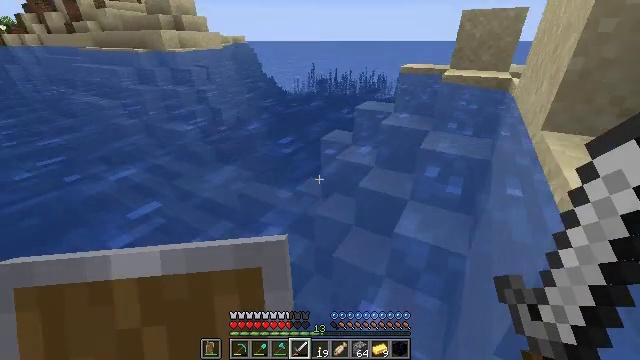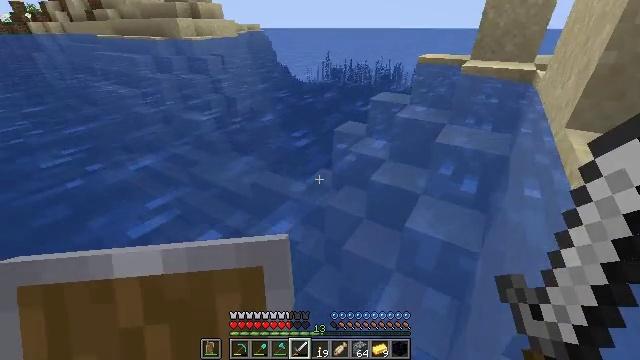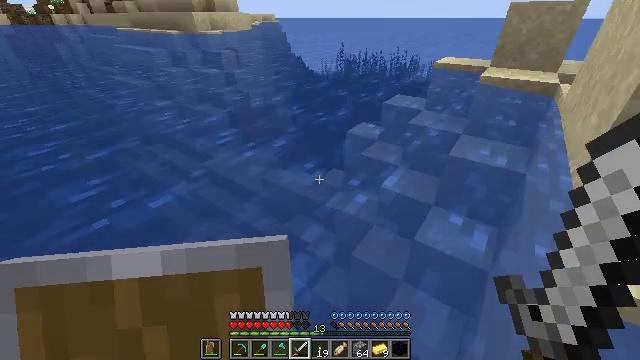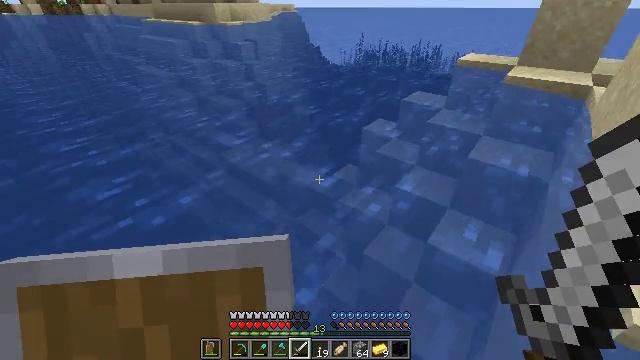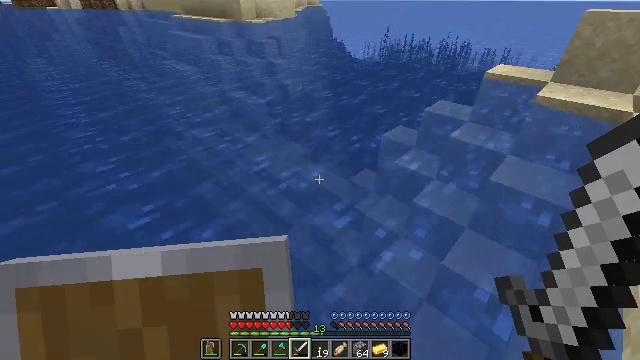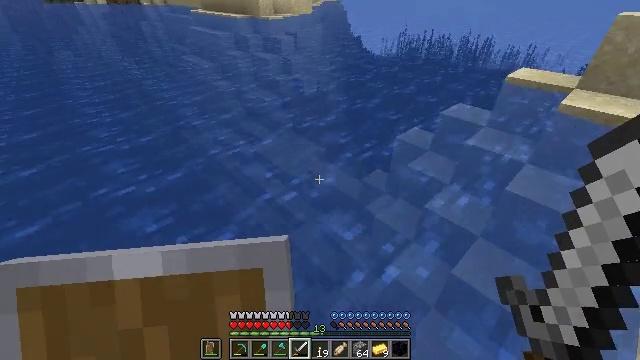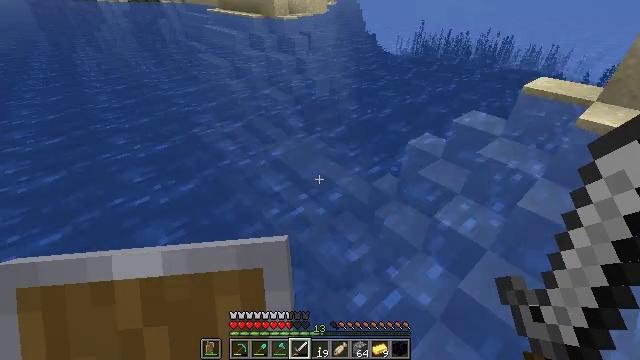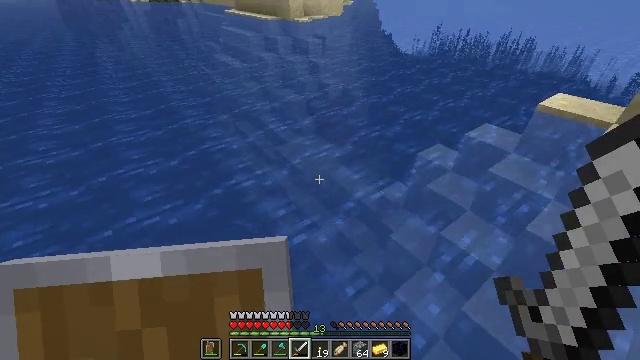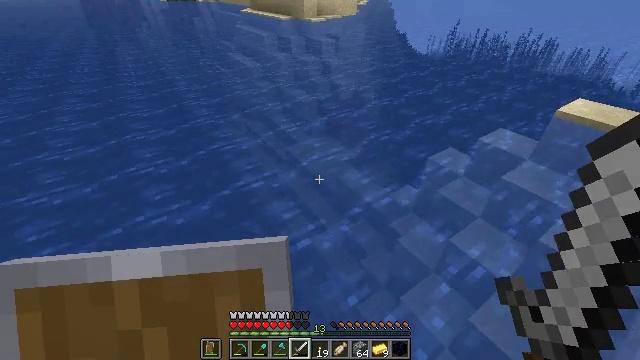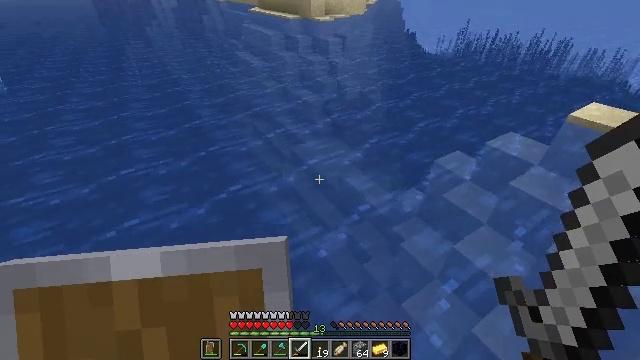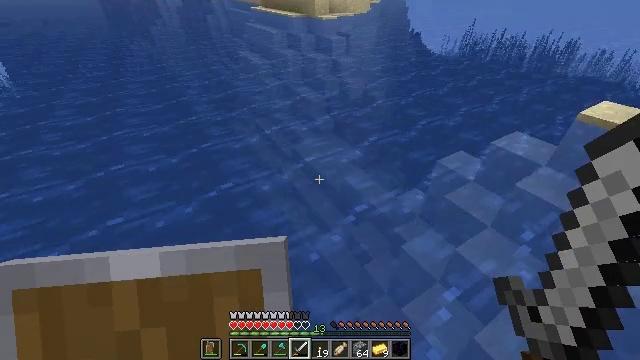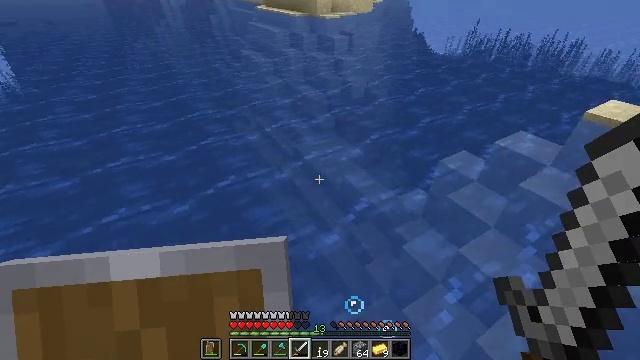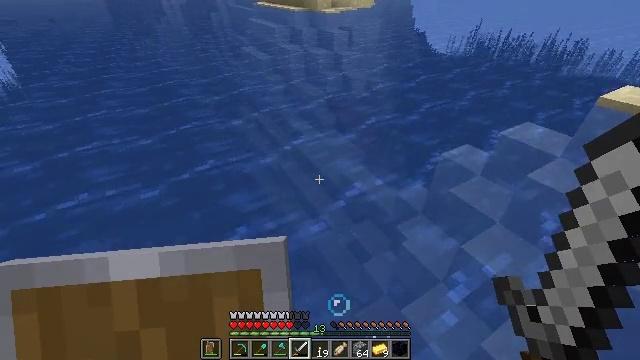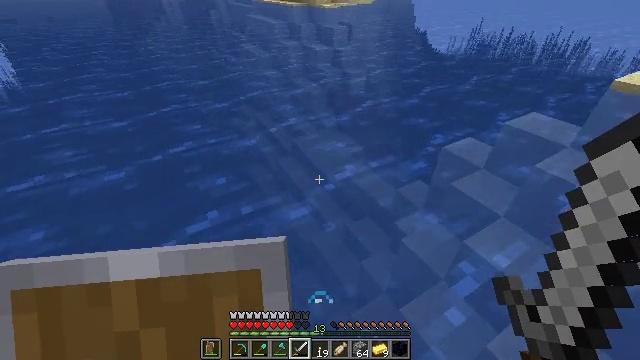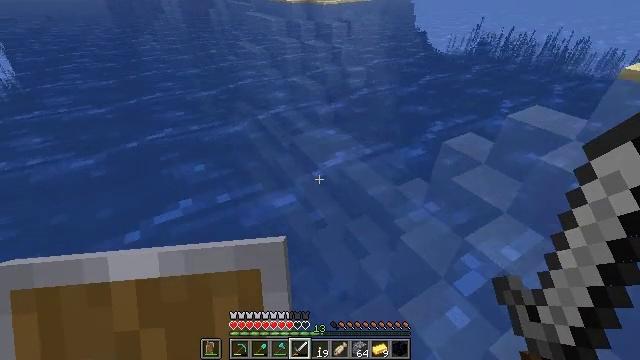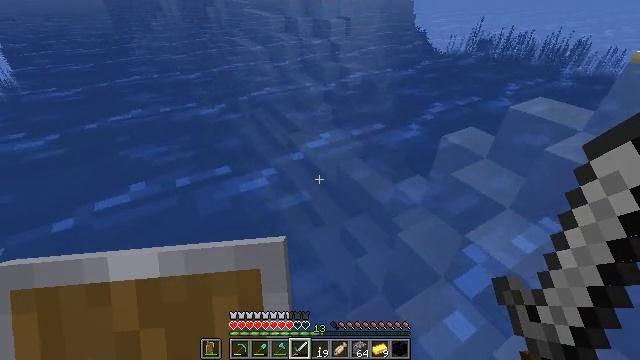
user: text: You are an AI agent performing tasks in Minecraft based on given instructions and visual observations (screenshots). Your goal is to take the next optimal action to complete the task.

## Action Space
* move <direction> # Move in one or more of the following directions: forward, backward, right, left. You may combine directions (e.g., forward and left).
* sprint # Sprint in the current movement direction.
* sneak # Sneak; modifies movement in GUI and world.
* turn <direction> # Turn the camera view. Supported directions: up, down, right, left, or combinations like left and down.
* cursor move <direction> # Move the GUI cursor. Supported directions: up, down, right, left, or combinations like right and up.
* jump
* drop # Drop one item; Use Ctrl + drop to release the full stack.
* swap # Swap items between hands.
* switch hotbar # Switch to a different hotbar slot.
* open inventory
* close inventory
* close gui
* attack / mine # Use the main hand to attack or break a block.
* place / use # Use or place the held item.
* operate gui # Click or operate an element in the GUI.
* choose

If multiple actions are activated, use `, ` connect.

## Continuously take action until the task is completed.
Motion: motion action
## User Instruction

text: Remove the lilac from its place.
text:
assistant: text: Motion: move forward, turn left and down, jump
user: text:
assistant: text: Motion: move forward, turn left and down, jump
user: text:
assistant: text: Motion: move forward, turn left and down, jump
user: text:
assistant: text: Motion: move forward, turn left and down, jump
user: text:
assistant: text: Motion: move forward and move right, turn left, jump
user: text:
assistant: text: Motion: move forward and move right, turn left, jump
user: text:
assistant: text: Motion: move forward and move right, turn left, jump
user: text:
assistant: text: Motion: move forward and move right, turn left, jump
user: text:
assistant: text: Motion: move forward and move right, turn left
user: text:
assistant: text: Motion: move forward and move right
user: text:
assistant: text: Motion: move forward and move right
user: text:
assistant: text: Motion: move forward and move right
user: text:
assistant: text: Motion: move forward and move right
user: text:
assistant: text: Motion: move forward and move right
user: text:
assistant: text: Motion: move forward and move right
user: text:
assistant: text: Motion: move forward and move right
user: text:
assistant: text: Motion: move forward and move right
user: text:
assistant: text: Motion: move forward and move right
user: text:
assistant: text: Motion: move forward and move right
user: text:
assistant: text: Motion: move forward and move right, turn up
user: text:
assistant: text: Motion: move forward, turn right and up
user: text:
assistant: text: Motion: move forward, turn up
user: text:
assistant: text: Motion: move forward, turn up
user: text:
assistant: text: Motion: move forward, turn left and up
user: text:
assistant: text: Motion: move forward, turn left
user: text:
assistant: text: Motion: move forward and move right, turn left
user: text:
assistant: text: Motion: move forward and move right, turn left and down
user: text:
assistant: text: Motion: move forward and move right, turn left and down
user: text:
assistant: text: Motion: move forward and move right, turn left and down
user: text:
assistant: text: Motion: move forward and move right, turn left and down